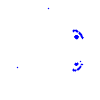
Particle: proton